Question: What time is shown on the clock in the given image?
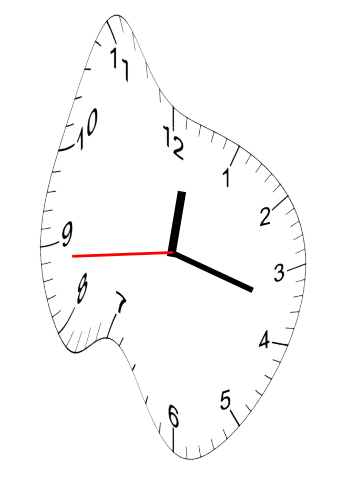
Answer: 12:17:44